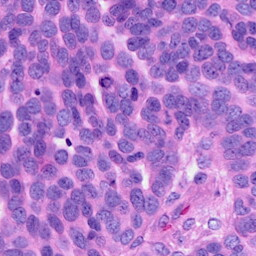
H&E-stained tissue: Ovarian